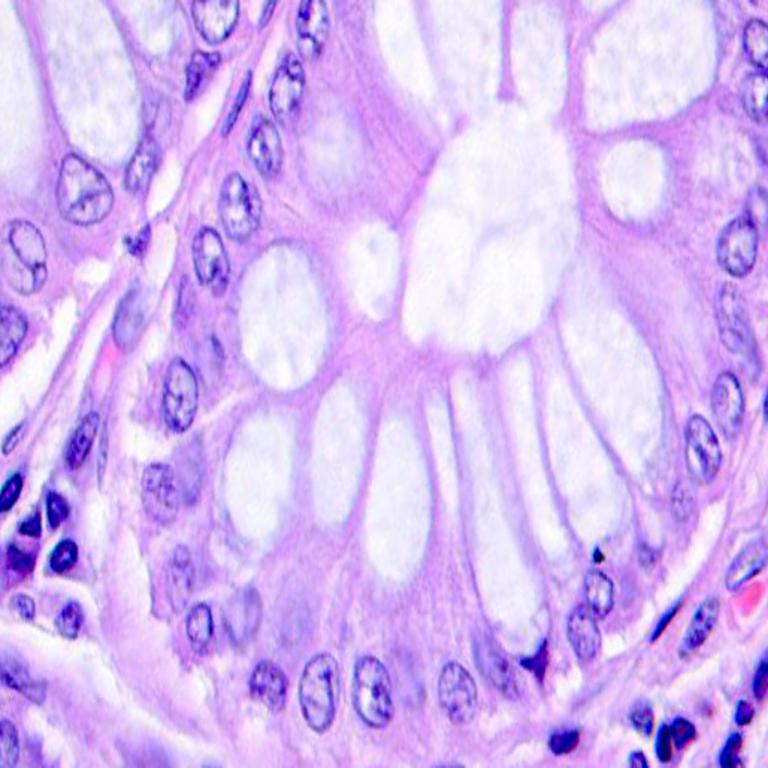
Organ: colon
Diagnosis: benign